Field crop: maize
Growth stage: 2
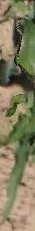
Species: maize